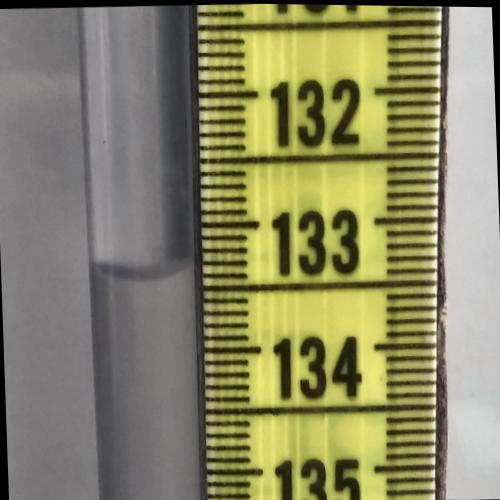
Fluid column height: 133.4 cm